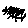
Label: sun